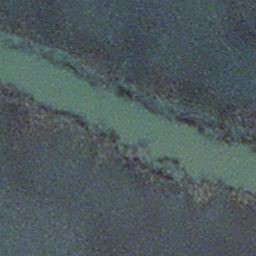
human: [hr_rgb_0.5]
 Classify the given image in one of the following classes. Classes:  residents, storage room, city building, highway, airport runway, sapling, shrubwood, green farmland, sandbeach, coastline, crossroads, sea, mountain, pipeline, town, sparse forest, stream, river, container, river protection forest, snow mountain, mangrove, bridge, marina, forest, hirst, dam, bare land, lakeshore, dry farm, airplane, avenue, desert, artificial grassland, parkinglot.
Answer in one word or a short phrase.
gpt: stream